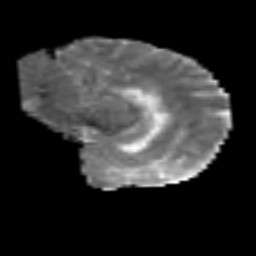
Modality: MD
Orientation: sagittal
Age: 46
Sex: male
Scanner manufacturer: siemens
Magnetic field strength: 3 T
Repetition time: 6.1 s
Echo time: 0.101 s